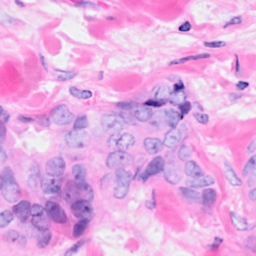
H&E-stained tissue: Breast